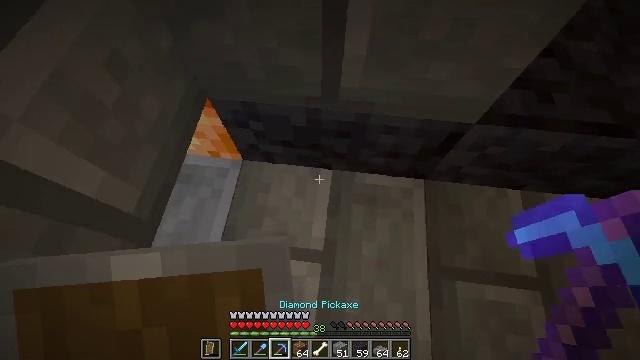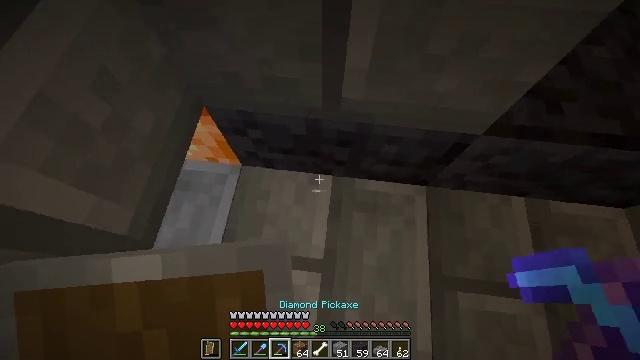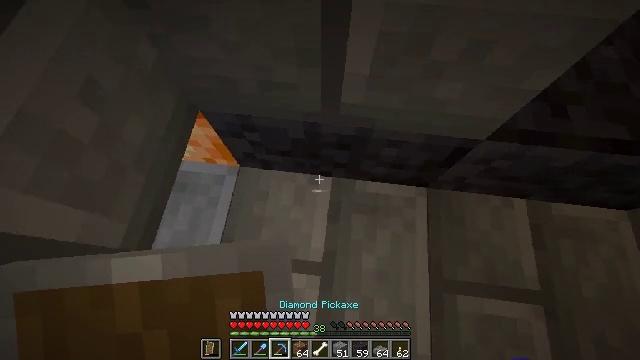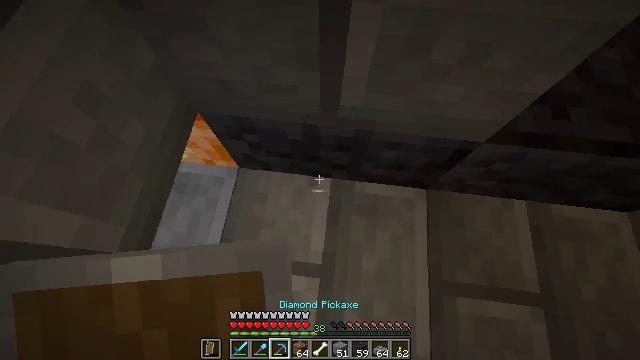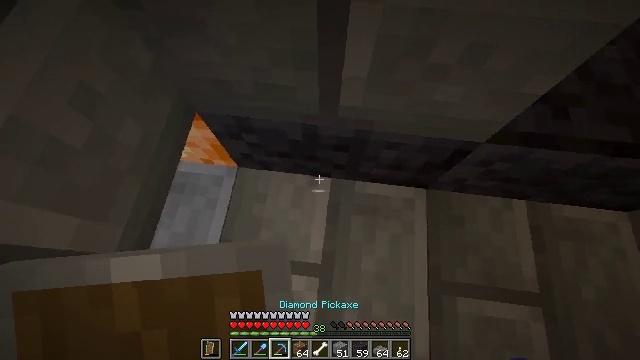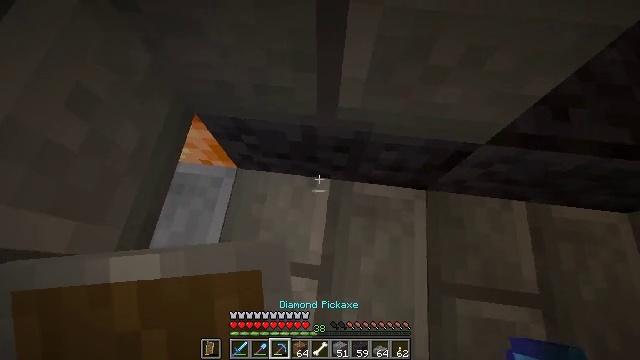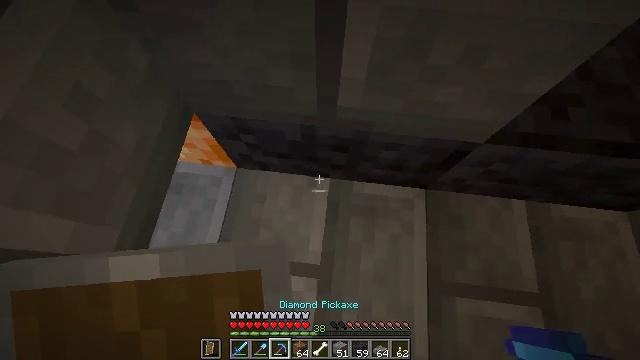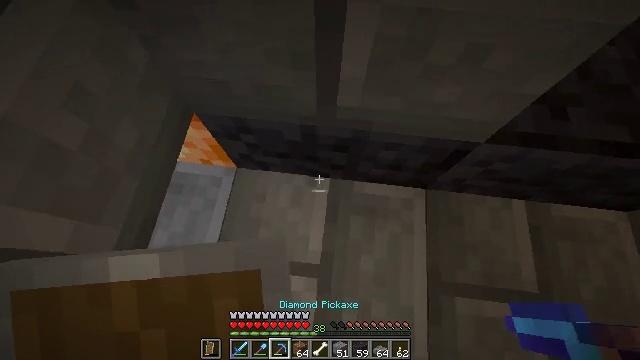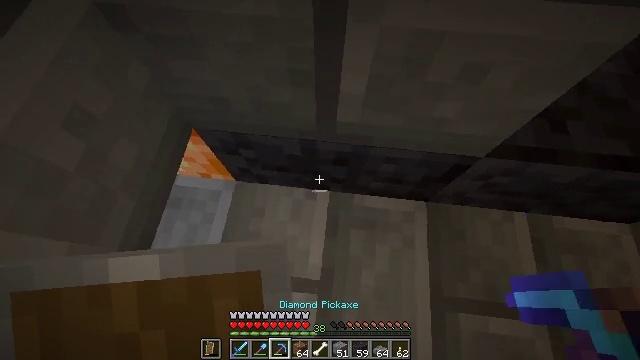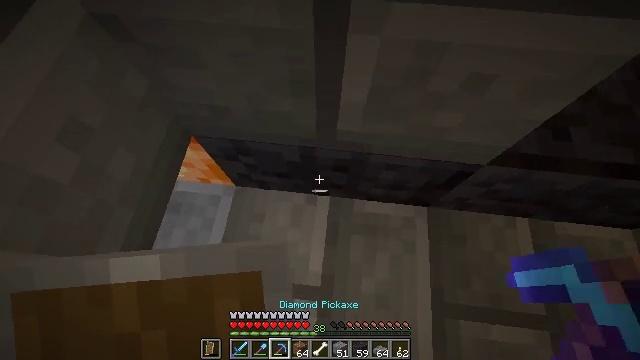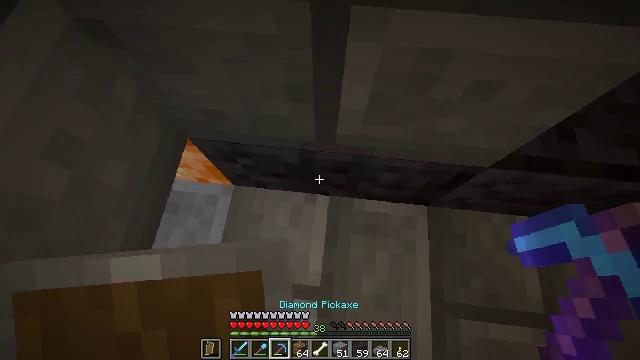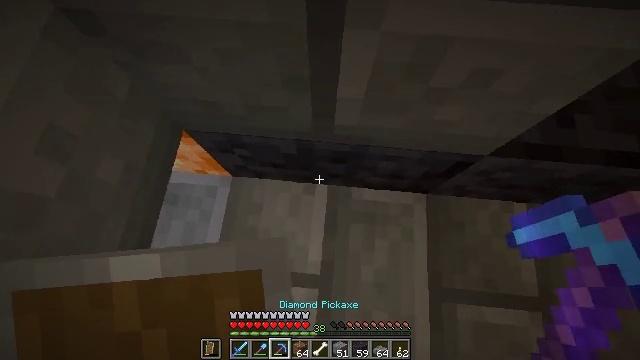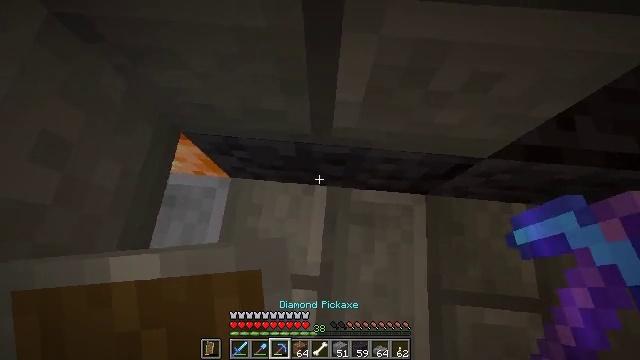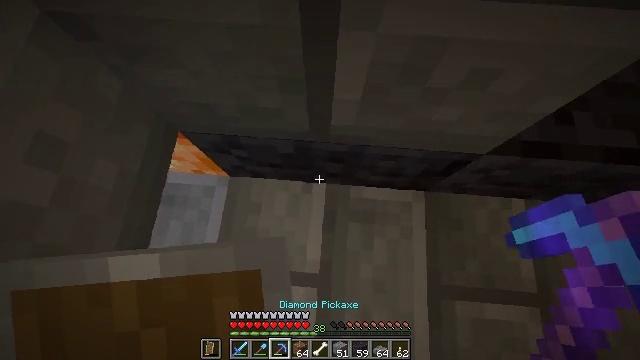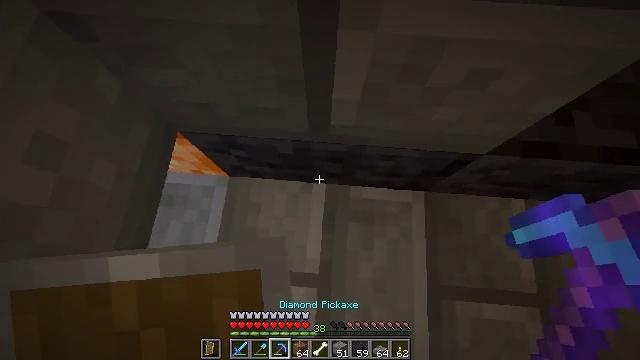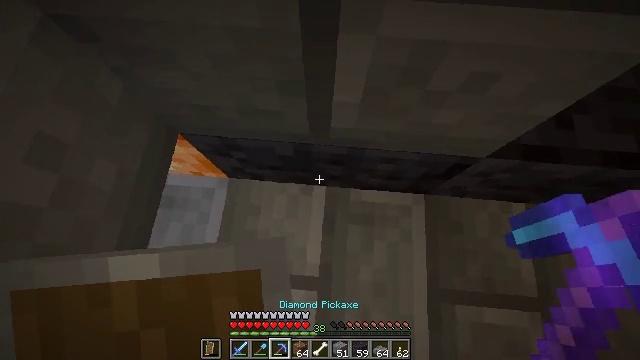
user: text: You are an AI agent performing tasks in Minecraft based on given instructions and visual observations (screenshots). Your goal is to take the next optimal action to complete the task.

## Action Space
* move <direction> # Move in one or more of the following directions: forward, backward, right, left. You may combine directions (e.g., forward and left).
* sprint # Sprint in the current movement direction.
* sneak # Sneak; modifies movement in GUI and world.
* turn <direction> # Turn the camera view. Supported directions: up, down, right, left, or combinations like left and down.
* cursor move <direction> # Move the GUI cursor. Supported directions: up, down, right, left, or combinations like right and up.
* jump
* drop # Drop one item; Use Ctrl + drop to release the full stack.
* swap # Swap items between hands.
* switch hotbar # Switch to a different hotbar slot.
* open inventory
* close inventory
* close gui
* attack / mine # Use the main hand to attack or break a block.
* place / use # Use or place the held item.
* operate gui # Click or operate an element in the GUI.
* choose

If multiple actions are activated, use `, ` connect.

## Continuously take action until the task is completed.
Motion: motion action
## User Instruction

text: Mine polished blackstone blocks.
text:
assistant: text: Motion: move forward, sneak, turn down
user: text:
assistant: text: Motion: sneak, turn down
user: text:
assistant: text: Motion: sneak
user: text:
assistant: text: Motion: sneak
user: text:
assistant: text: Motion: sneak
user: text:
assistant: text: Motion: sneak
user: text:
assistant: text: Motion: sneak
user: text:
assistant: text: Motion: move forward, sneak, turn up
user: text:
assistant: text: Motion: move forward, sneak
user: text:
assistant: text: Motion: sneak, turn down
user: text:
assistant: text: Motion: sneak, turn down
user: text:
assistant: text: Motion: sneak
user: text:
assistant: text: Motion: sneak
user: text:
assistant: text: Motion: sneak
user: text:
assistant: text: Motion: sneak
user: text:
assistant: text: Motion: sneak, turn up
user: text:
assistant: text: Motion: sneak, attack / mine
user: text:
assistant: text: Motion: sneak, attack / mine
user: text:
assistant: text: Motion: sneak, attack / mine
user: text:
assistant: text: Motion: sneak, attack / mine
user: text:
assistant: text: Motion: sneak, attack / mine
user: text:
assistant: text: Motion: sneak, attack / mine
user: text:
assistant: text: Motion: sneak, attack / mine
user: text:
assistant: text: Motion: sneak, attack / mine
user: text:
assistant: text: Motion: move forward, sneak
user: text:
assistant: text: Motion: sneak